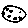
Label: moon